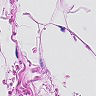
Metastatic tissue present: no